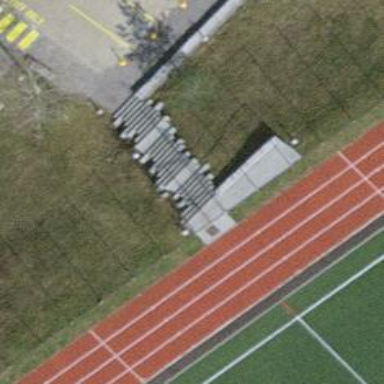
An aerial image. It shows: Set of steps on the road.